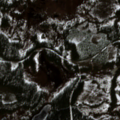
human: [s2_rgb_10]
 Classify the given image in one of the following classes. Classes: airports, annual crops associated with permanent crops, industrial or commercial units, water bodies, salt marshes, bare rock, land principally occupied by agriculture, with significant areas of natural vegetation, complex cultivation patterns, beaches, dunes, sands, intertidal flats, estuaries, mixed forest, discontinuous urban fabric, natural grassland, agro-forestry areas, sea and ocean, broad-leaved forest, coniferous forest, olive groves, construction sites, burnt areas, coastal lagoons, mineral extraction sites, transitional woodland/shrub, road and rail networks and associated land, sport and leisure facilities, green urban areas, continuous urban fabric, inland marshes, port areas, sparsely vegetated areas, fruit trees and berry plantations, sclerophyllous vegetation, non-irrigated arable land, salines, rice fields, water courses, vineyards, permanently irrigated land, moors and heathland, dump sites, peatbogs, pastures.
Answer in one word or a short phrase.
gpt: coniferous forest, transitional woodland/shrub, peatbogs